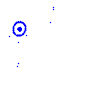
Particle: pion